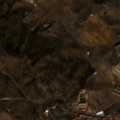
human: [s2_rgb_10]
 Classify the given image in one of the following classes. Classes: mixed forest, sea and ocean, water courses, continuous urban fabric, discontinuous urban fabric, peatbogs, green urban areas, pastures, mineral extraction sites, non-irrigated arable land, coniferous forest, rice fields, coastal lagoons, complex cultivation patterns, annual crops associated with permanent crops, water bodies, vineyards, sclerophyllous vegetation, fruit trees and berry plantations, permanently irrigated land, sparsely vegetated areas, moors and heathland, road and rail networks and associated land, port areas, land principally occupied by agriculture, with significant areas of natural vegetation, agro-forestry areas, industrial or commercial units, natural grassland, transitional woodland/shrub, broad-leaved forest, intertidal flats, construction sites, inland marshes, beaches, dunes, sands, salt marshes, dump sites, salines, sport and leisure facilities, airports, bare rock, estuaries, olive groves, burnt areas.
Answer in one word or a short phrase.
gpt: continuous urban fabric, non-irrigated arable land, annual crops associated with permanent crops, complex cultivation patterns, transitional woodland/shrub